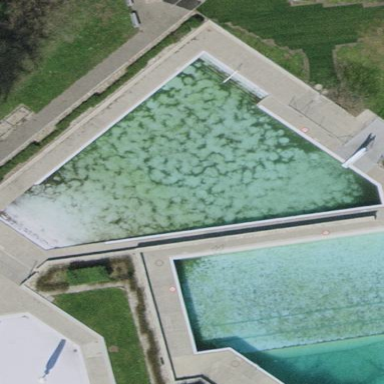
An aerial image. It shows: Outdoor swimming pool area designated for leisure with children's pool. The sport facilitated here is swimming.